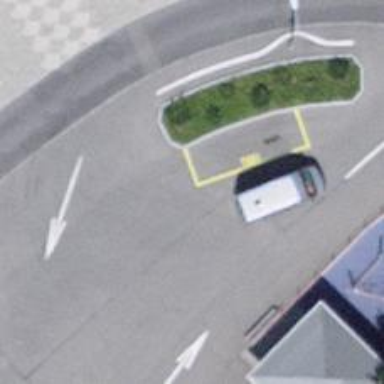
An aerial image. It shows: Bicycle parking area.